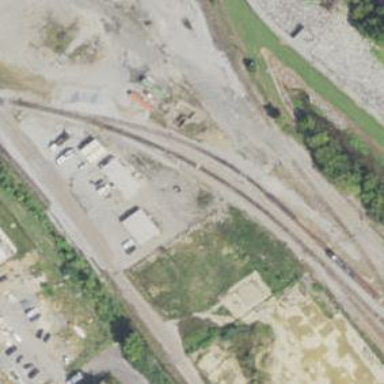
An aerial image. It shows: Railway spur service.